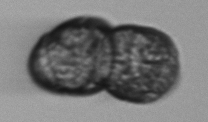
Label: Margalefidinium